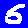
Digit: 5